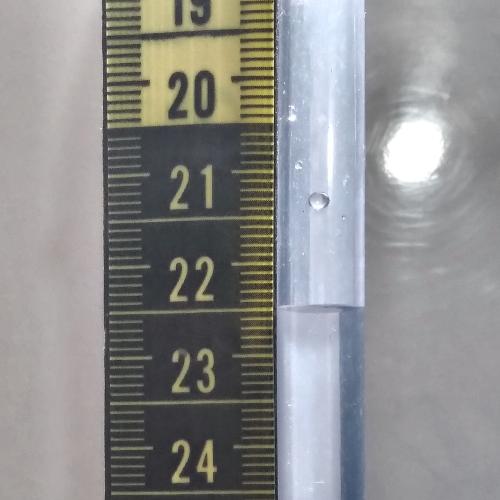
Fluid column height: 22.5 cm